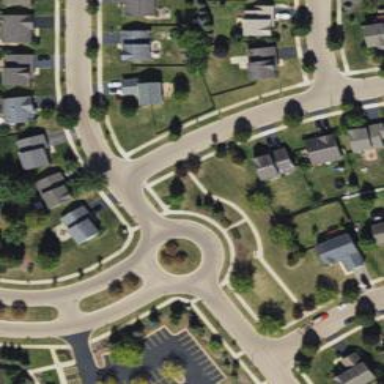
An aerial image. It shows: Roundabout on residential road.